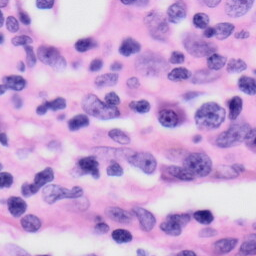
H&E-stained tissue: Skin